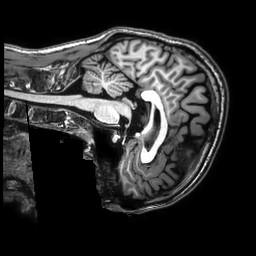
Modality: T1w
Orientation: sagittal
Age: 29
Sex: male
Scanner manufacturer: philips
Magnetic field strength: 3 T
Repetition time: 0.008201 s
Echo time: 0.003756 s